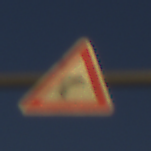
Verkehrszeichen: KurveRechts
Umgebung: Outdoor, Nature
Tageszeit: SunriseSunset
Wetter: Clear
Licht: Natural
Jahreszeit: NotSpecified
Kontrast: HighContrast